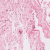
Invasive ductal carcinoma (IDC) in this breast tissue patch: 0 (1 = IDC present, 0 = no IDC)